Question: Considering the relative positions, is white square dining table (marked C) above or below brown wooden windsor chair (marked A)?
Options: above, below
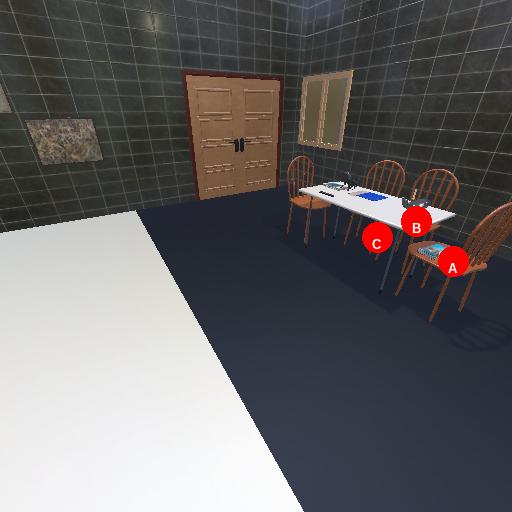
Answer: above